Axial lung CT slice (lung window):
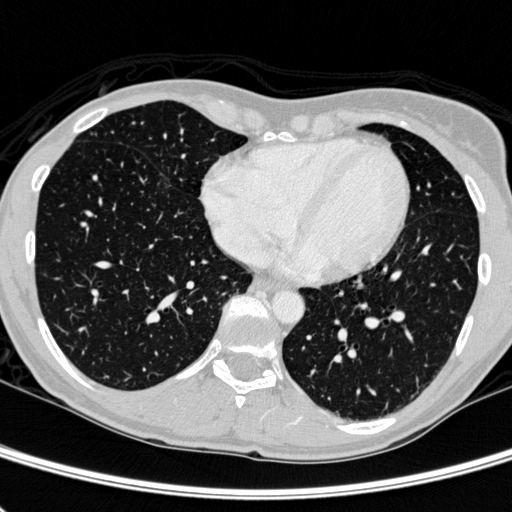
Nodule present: no